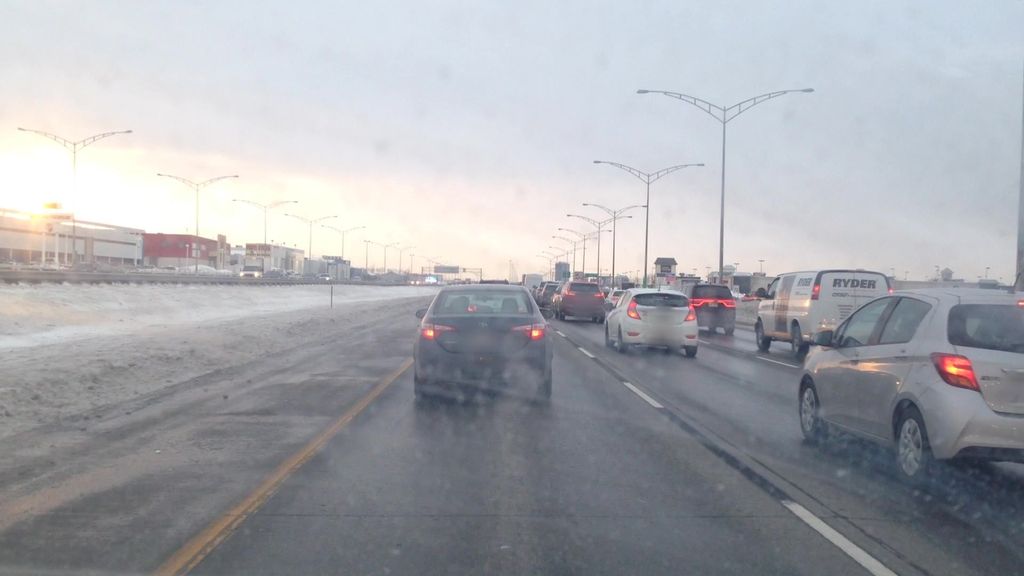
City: montreal